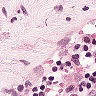
Metastatic tissue present: no